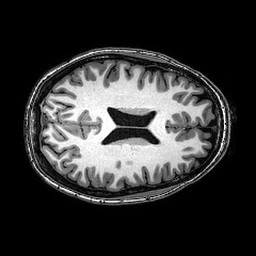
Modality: T1w
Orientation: axial
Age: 23
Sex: female
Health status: healthy
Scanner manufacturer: philips
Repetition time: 0.008166 s
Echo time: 0.00375 s